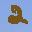
Label: 2